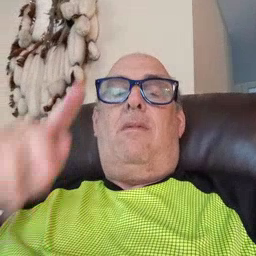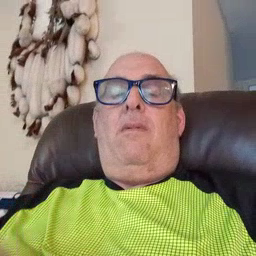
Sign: person